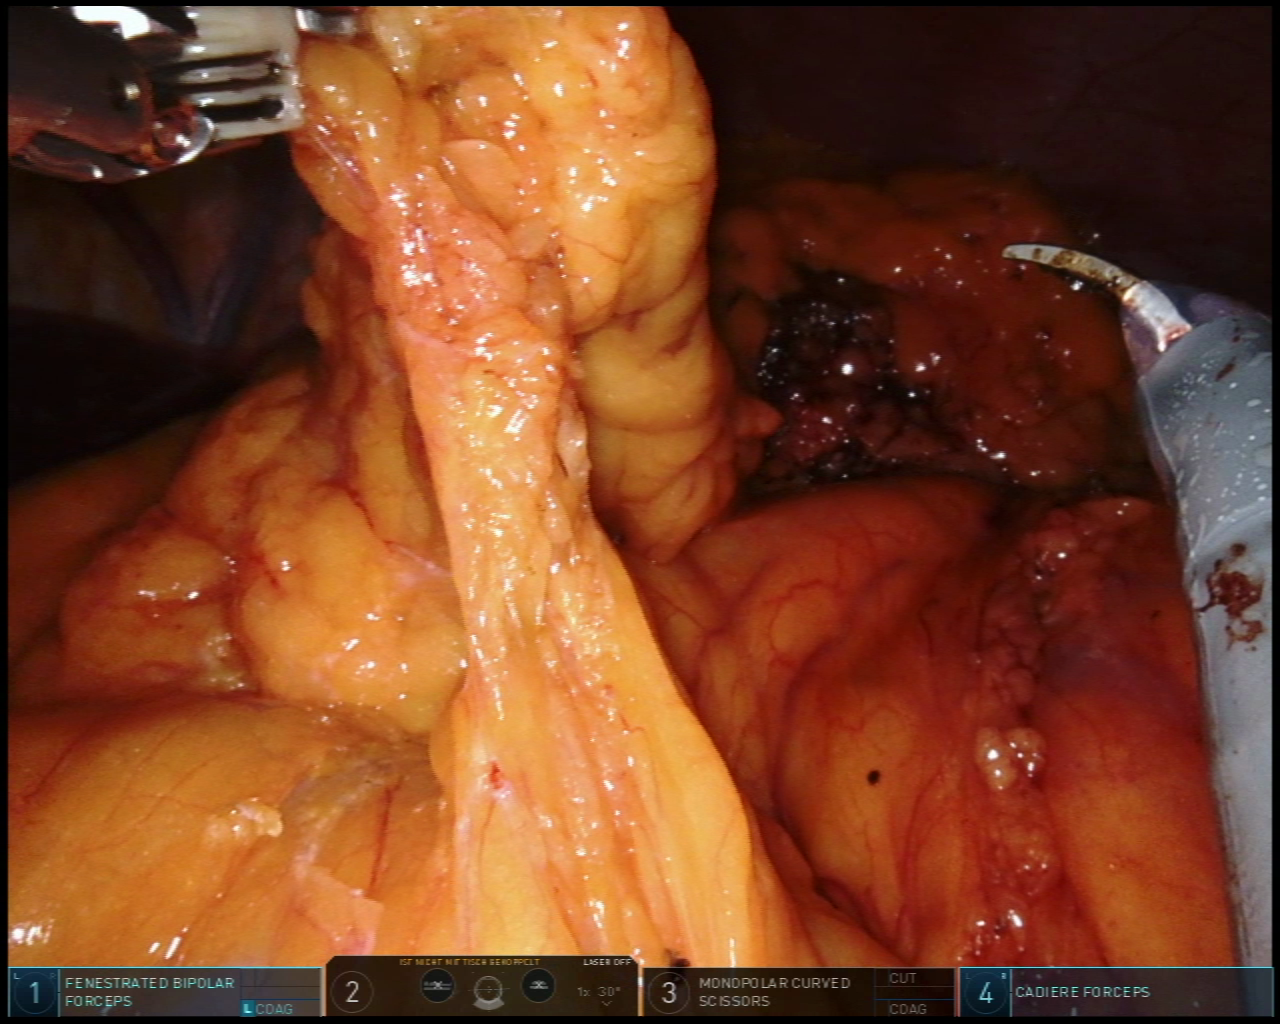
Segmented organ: liver
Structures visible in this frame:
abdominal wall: yes
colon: no
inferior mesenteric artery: no
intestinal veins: no
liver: yes
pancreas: no
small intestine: no
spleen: no
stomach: no
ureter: no
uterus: no
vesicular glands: no